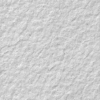
Label: not_dusty